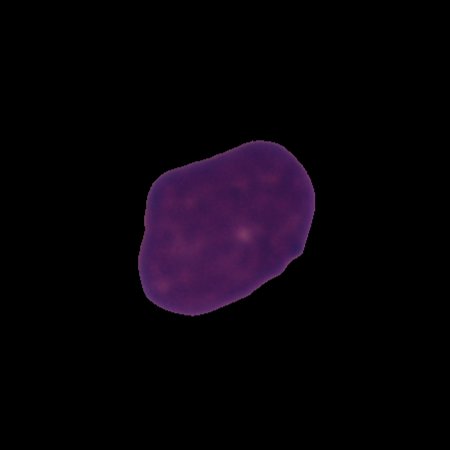
Label: healthy